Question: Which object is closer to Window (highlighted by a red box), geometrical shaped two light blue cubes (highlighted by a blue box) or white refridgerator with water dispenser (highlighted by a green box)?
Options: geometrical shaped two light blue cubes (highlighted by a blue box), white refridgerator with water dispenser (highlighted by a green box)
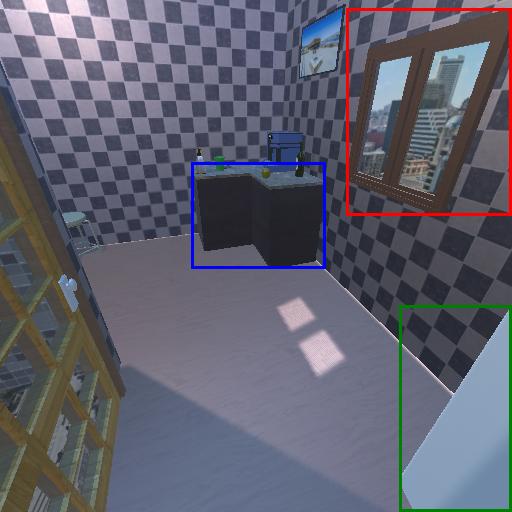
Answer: geometrical shaped two light blue cubes (highlighted by a blue box)